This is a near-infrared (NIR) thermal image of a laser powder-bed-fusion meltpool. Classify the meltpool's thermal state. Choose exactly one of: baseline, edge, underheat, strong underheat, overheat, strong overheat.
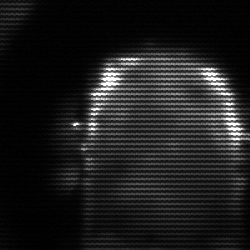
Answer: baseline